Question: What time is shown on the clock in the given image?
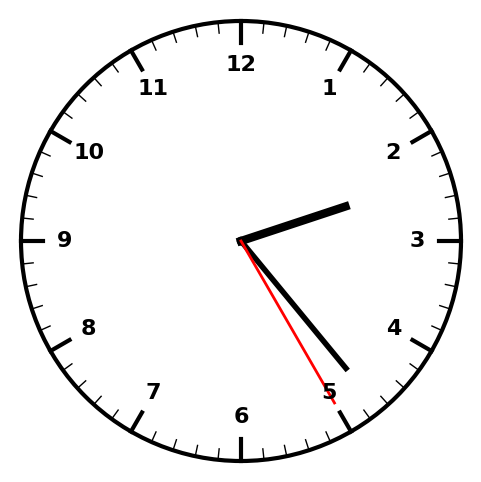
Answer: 02:23:25